Platform: Mobile
Application: Chrome
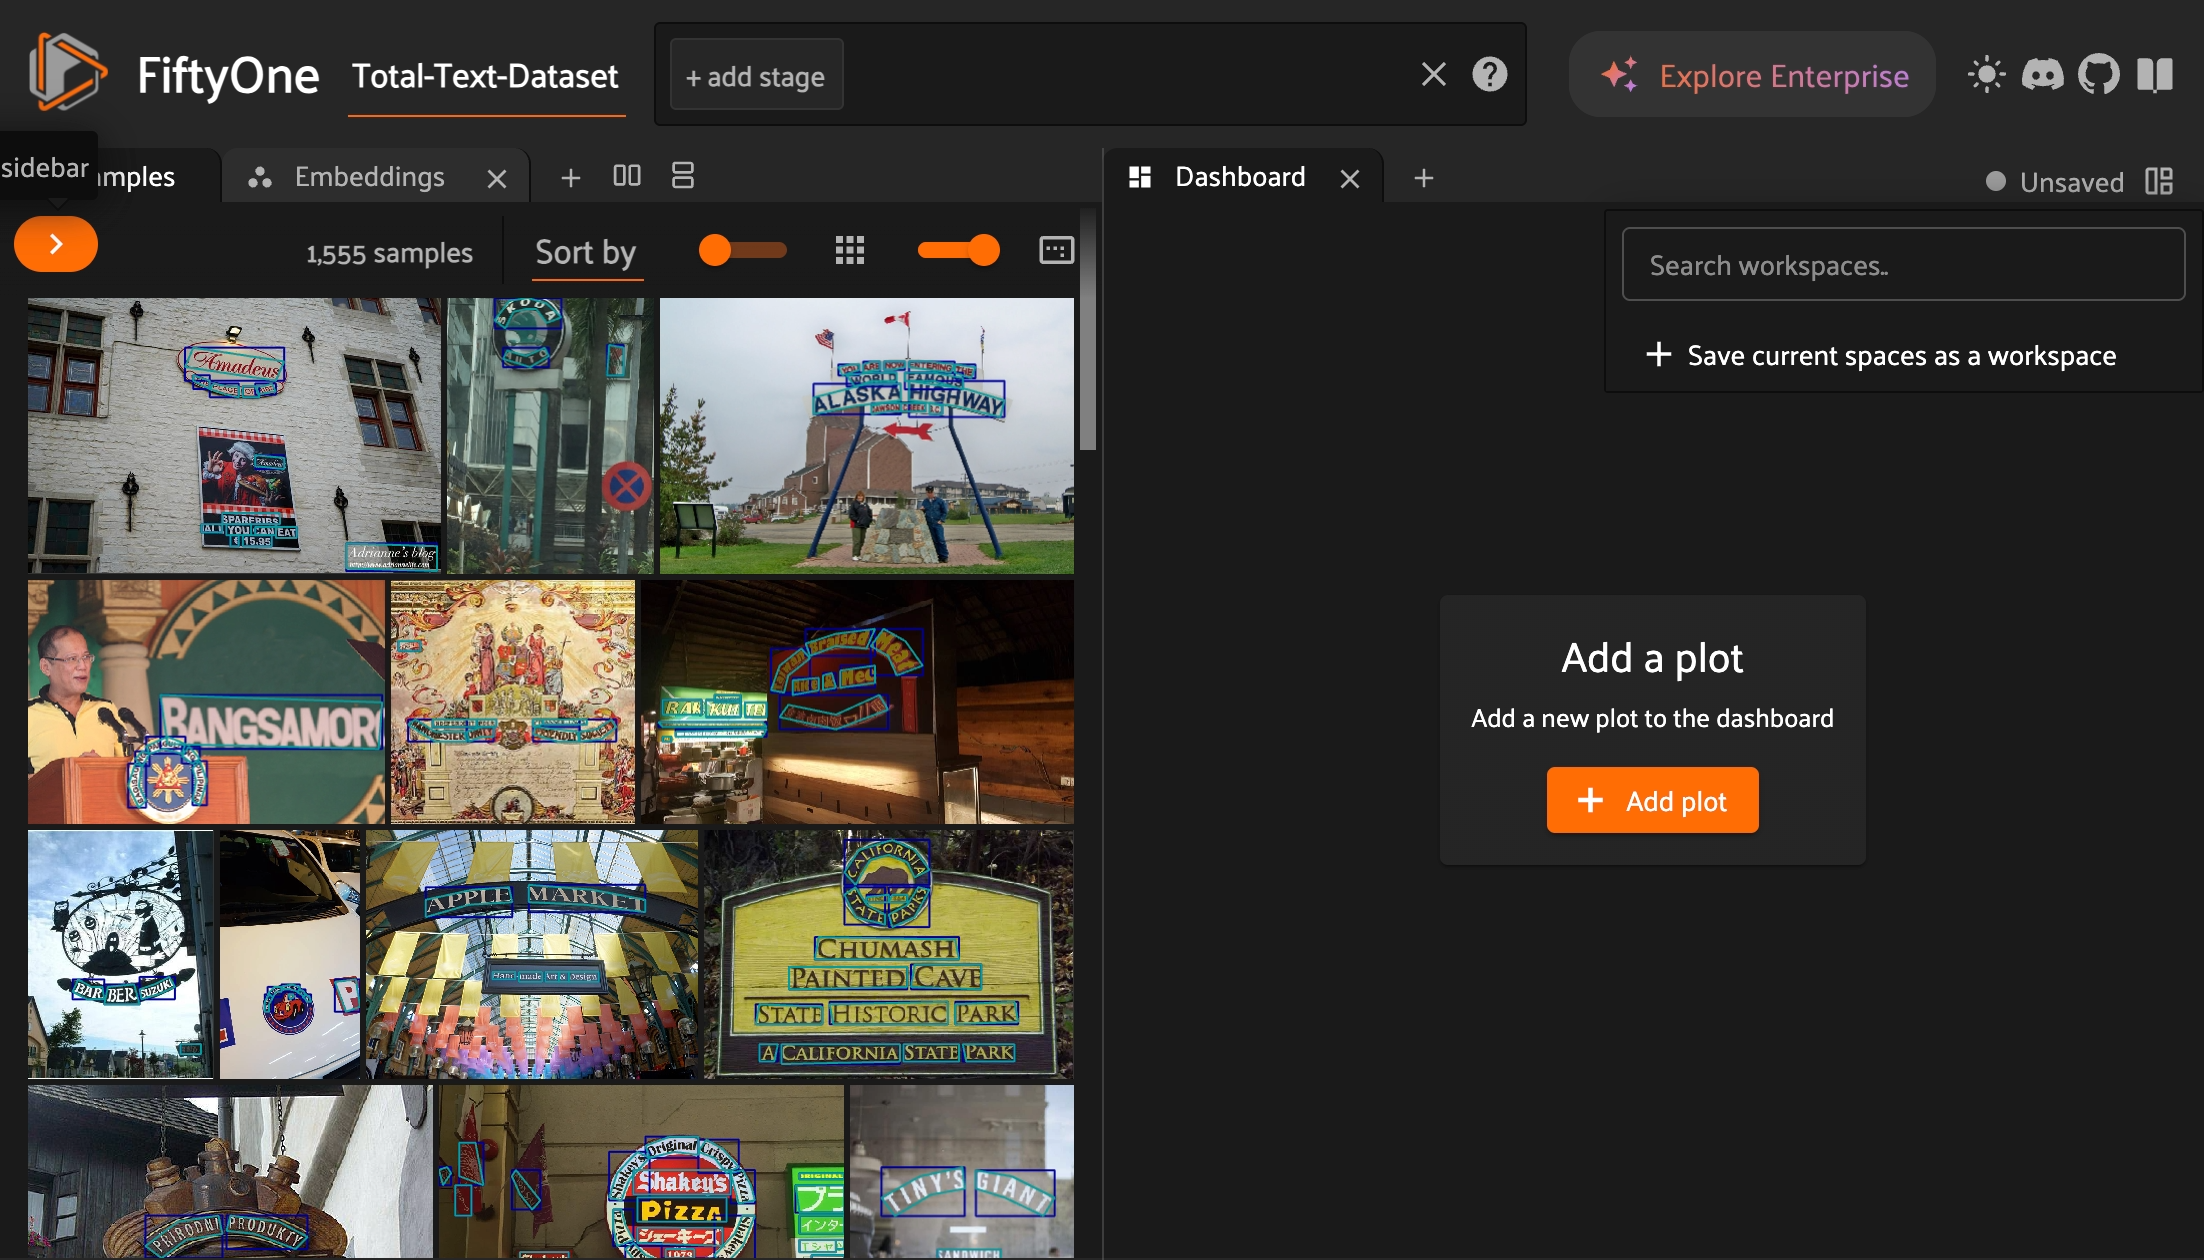
task_description: Open the Embeddings panel below the samples panel
action_type: click
element_info: Icon

task_description: Open the embeddings panel to the right of the samples panel
action_type: click
element_info: Icon

task_description: Close the Dashboard panel
action_type: click
element_info: Icon

task_description: Close the Emebeddings panel
action_type: click
element_info: Icon

task_description: Show the sidebar
action_type: click
element_info: Icon

task_description: Select the third image in the first row of the samples panel
action_type: click
element_info: Checkbox

task_description: Select the fourth image in the third row of the samples panel
action_type: click
element_info: Checkbox

task_description: Switch to light mode
action_type: click
element_info: Icon
task_description: Add a new plot to the Dashboard panel
action_type: click
element_info: Button

task_description: View current or create a new workspace for this dataset
action_type: click
element_info: Button

task_description: Save the current space as a workspace
action_type: click
element_info: Button